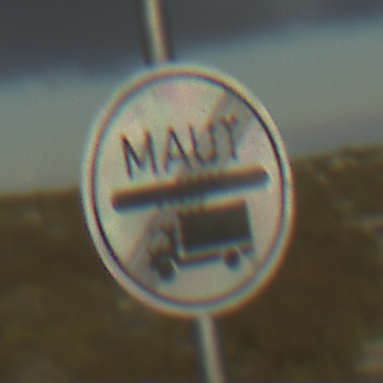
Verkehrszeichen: EndeMautpflicht
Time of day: SunriseSunset
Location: Outdoor (Nature)
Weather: PartlyCloudy
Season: NotSpecified
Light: Natural